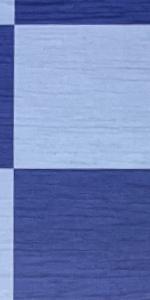
Label: Empty